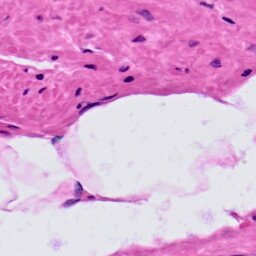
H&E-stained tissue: Prostate